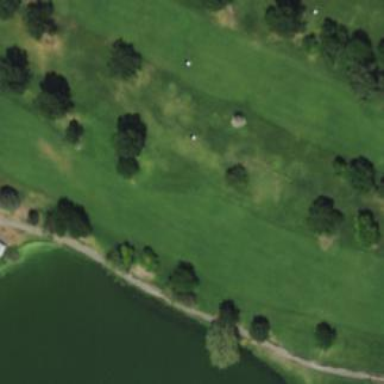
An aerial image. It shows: Mown grass fairway on recreation ground used for golf.